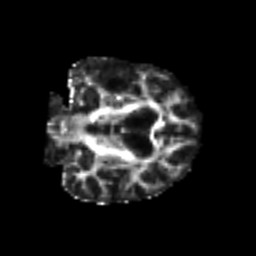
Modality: FA
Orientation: coronal
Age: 75
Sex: female
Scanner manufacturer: siemens
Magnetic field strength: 3 T
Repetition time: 4.987 s
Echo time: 0.0792 s